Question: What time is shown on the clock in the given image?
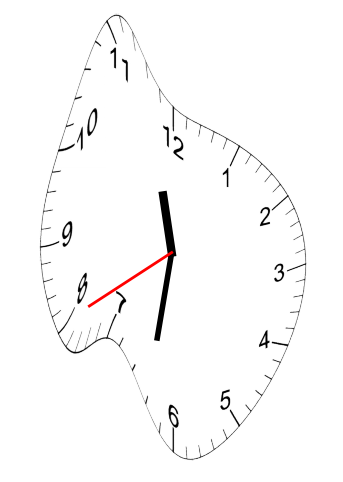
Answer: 11:31:40